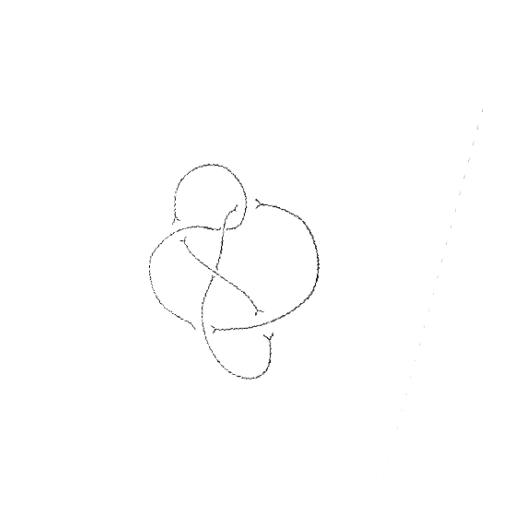
Crossing number: 6